Interaction volume radius: 10 \u00c5
Interaction volume height: 15 \u00c5
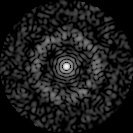
Disorder parameter: 0.8058